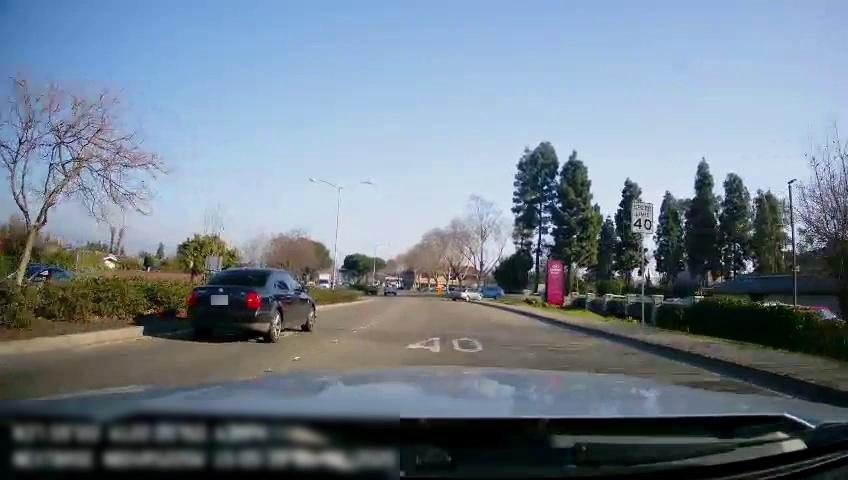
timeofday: Day
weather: Sunny
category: Drivable Space
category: Vehicles | Truck
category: Vehicles | Car
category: Vehicles | Truck
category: Vehicles | SUV
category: Vehicles | Car
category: Vehicles | Car
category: Vehicles | SUV
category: Lanes | Current Lane
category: Traffic | Signs